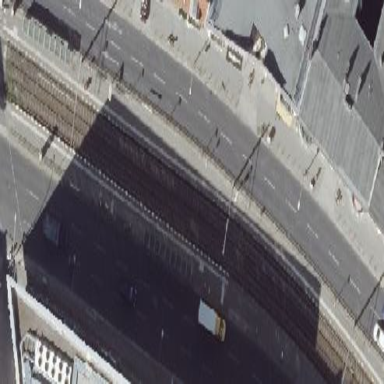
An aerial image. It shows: Tram platform with shelter. This is public transport platform for trams.